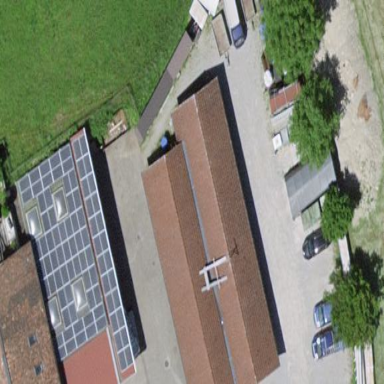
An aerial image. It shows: Garage.